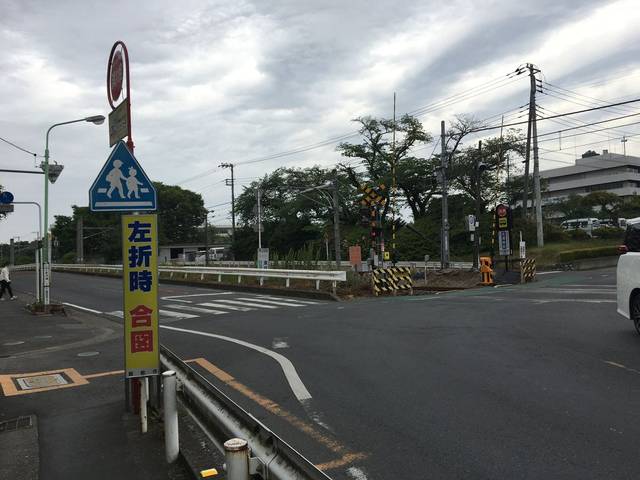
Region: Japan
Coordinates: 35.855, 139.326